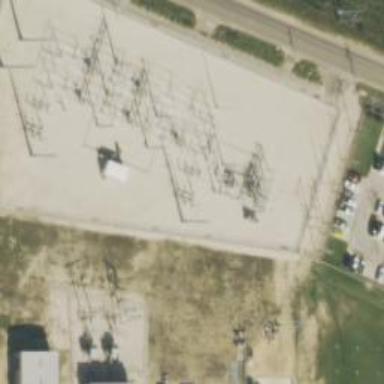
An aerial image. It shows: Switch used for power control.